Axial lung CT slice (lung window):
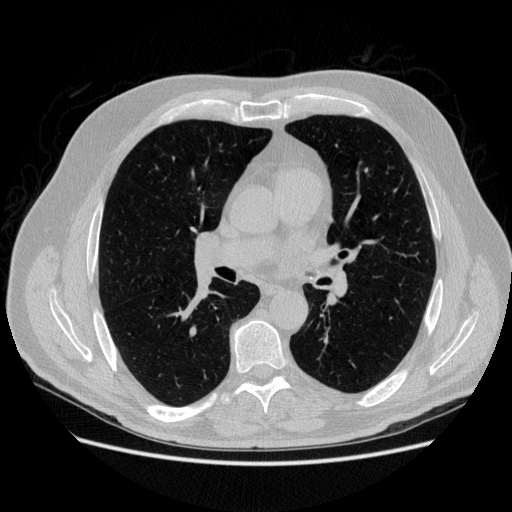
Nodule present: no